Question:
I am planning on using this SQL schema to store/generate statistics and player data for various sports. I wanted to keep it as agnostic as possible, but given that each sport has different metrics for scoring and gameplay, I had to break it up at the end.
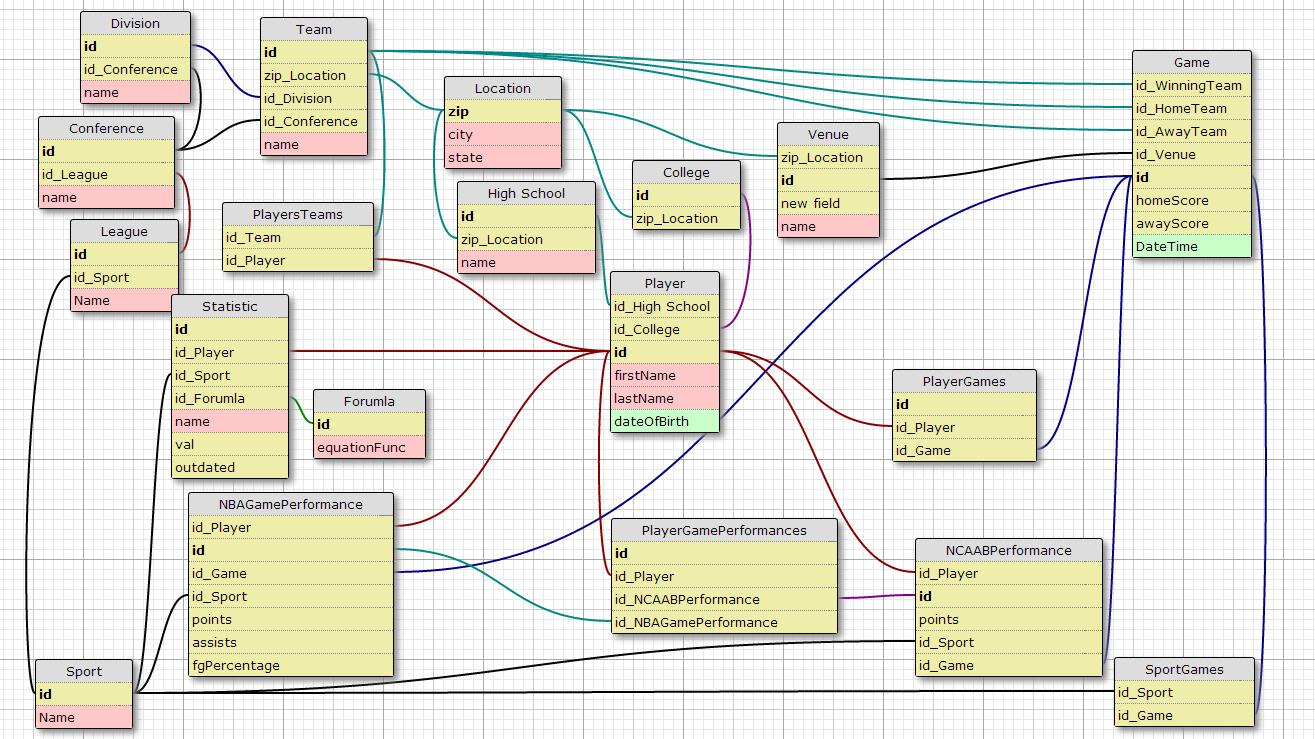
Answer: There are two "red flags" in there:
Any time you name a with the value of what should be a foreign key's value, you have almost certainly got a problem:
- -
These should be merged to 'GamePerformance' and a foreign key added to 'League'. If there's no such thing as an "assist" in NCAAB (the only difference between the tables), just make it null able.
You should fm do thus because:
- - -
Remember:
- -
Design your schema with these principles in mind and your system will be easier to build and maintain.